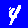
Digit: 4